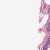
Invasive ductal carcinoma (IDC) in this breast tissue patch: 1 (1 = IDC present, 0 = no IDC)